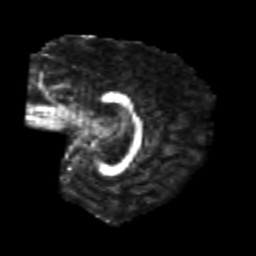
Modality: FA
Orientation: sagittal
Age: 22
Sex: female
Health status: healthy
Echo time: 0.074 s